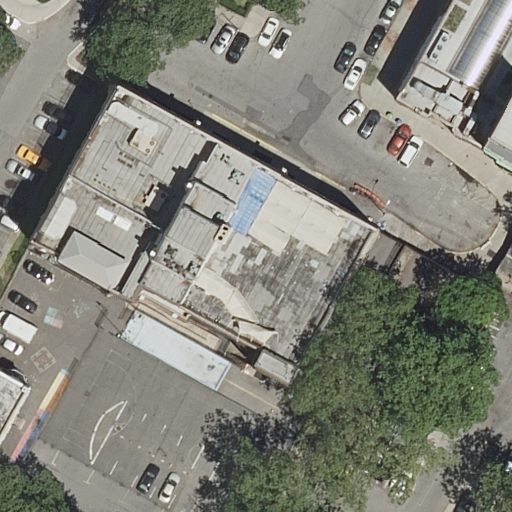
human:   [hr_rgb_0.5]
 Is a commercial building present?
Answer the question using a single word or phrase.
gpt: no

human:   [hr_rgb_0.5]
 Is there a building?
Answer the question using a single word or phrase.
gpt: yes

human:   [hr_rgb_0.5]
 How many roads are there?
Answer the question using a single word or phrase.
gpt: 7

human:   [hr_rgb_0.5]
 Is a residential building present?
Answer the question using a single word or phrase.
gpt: yes

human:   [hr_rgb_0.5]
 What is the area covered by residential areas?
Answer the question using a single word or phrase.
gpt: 99m2

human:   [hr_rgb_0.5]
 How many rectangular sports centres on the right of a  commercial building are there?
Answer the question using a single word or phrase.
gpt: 0

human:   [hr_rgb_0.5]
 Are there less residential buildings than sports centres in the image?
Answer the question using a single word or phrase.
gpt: no

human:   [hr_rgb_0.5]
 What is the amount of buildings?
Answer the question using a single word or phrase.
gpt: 4

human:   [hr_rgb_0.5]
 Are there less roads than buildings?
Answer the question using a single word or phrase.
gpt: no

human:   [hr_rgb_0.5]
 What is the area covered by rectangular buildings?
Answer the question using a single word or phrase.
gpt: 1178m2

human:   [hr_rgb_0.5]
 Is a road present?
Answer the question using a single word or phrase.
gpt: yes

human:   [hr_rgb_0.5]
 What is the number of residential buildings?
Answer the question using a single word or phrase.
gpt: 4

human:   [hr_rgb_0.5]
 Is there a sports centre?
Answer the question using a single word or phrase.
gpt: yes

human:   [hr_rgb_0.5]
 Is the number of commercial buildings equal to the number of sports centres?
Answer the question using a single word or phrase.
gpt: no

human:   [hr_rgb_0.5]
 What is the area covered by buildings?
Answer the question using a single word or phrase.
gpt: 2496m2

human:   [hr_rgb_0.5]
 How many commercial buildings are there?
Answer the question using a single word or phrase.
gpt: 0

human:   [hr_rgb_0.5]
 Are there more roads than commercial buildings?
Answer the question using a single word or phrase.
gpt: yes

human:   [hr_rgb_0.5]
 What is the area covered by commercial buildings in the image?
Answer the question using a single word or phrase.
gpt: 0m2

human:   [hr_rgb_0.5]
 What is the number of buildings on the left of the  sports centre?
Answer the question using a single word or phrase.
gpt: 3

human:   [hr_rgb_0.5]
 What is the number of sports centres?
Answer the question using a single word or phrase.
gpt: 1

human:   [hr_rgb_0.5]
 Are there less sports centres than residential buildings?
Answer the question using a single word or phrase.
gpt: yes

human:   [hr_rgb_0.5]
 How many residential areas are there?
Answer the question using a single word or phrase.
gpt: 1

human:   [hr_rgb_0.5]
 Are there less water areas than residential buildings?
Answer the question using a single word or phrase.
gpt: yes

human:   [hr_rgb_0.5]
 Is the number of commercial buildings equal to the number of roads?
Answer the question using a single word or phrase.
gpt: no

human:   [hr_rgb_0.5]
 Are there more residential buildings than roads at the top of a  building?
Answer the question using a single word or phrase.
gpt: no

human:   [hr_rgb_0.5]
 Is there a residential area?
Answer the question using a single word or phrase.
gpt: yes

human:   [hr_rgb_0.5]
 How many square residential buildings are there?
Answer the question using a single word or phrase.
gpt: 0

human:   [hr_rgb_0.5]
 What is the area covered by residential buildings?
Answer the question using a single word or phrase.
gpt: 2496m2

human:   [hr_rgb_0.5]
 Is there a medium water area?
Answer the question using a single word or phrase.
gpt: no

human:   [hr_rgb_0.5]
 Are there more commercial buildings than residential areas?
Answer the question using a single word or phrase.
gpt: no

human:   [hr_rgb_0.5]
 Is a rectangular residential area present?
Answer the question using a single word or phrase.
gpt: yes

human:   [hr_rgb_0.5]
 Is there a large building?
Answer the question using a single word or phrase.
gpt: yes

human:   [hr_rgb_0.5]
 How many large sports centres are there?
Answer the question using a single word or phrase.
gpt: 1

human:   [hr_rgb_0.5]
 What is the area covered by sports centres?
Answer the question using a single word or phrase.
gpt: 538m2

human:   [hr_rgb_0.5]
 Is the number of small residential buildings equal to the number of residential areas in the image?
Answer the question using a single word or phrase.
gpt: yes

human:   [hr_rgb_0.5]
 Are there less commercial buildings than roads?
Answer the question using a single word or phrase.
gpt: yes

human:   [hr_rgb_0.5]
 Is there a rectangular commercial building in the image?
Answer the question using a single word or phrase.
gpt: no

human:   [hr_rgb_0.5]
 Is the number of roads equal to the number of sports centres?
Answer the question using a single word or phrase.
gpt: no

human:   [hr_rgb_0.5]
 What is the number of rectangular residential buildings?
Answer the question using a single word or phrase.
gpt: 2

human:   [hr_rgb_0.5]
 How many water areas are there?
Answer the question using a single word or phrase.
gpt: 0

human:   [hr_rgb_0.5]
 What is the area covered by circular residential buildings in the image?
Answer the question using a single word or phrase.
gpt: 0m2

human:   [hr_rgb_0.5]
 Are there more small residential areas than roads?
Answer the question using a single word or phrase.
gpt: no

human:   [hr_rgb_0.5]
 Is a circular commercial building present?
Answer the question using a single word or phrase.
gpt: no

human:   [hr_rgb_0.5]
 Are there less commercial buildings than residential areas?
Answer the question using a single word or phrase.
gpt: yes

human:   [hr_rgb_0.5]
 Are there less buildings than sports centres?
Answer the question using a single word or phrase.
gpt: no

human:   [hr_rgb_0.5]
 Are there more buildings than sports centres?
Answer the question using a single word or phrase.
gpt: yes

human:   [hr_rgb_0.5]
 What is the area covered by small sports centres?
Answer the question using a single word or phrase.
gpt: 0m2

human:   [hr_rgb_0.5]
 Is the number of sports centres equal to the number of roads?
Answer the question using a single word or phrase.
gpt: no

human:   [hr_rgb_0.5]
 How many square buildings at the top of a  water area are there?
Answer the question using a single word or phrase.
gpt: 0

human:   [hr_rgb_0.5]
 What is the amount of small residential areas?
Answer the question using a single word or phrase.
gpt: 1

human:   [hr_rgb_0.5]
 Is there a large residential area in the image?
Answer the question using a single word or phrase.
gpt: no

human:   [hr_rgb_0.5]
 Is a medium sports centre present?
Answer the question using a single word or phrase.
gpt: no

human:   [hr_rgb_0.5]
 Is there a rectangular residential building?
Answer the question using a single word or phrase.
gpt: yes

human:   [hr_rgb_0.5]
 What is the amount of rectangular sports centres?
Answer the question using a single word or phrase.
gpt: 1

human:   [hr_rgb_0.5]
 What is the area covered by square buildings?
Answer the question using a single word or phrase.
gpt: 0m2

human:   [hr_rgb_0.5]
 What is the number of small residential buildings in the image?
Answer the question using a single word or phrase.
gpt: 1

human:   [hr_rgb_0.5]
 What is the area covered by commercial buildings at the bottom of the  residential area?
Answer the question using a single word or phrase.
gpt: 0m2

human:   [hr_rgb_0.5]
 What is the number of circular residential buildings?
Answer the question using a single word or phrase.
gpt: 0

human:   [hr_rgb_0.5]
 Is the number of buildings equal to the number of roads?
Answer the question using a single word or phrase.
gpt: no

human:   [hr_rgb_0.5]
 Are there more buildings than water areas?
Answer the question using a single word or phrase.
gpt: yes

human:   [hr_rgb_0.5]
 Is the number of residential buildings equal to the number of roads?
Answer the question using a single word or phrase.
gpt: no

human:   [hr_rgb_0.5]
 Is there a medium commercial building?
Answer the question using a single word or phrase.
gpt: no

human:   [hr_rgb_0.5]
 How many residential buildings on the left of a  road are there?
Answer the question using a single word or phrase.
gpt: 3

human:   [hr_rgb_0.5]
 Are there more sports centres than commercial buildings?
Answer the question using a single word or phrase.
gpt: yes